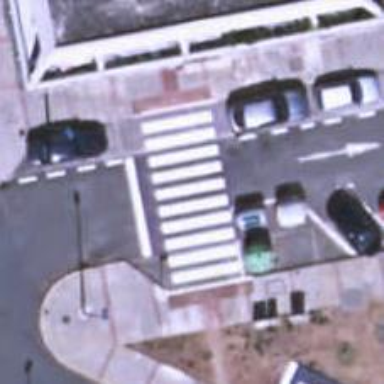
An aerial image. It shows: Uncontrolled zebra crossing on the road.